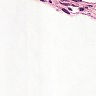
Metastatic tissue present: no